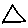
Label: triangle